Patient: sex M, age 69
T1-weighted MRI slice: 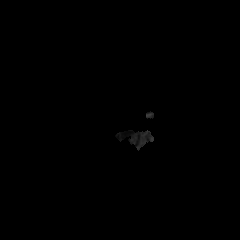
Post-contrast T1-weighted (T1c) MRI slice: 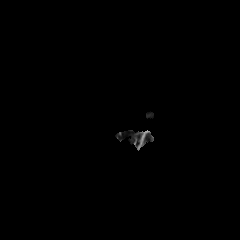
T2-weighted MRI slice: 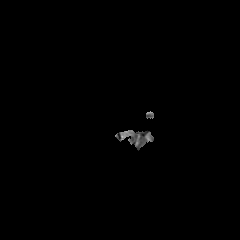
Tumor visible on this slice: no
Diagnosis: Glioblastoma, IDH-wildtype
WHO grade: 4